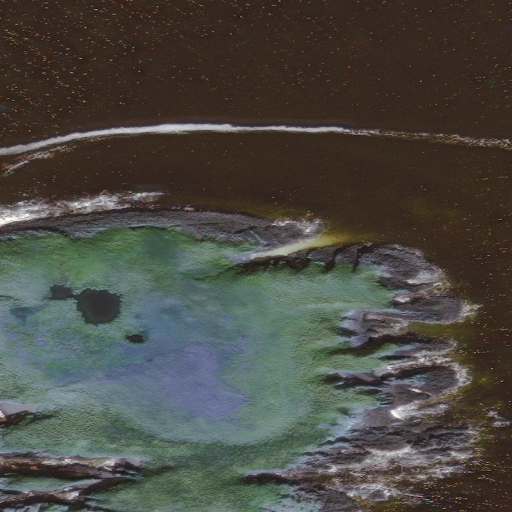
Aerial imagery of island in Alaska named Let Island containing only unknown